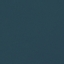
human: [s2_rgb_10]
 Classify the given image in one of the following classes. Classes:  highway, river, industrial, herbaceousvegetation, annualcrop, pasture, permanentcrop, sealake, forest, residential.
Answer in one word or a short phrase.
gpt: SeaLake